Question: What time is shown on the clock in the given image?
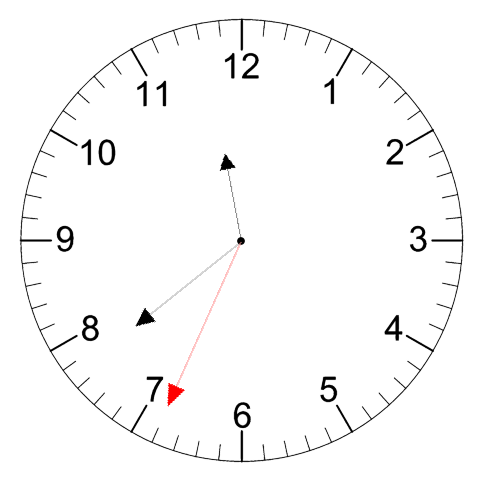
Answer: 11:38:34